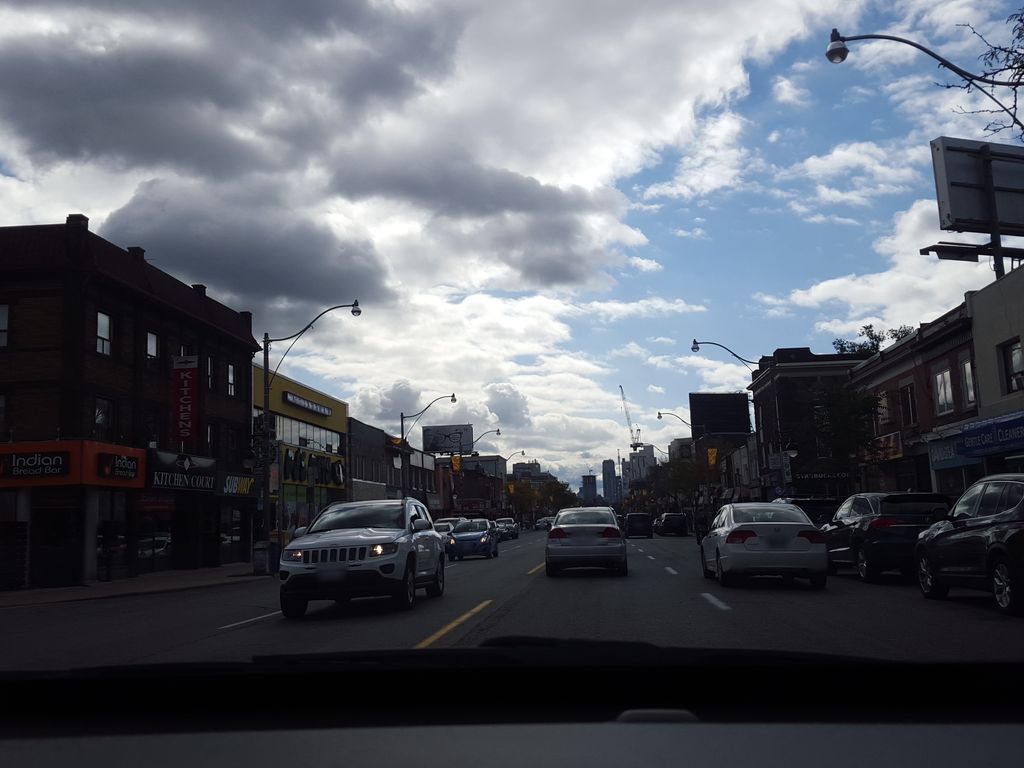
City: toronto